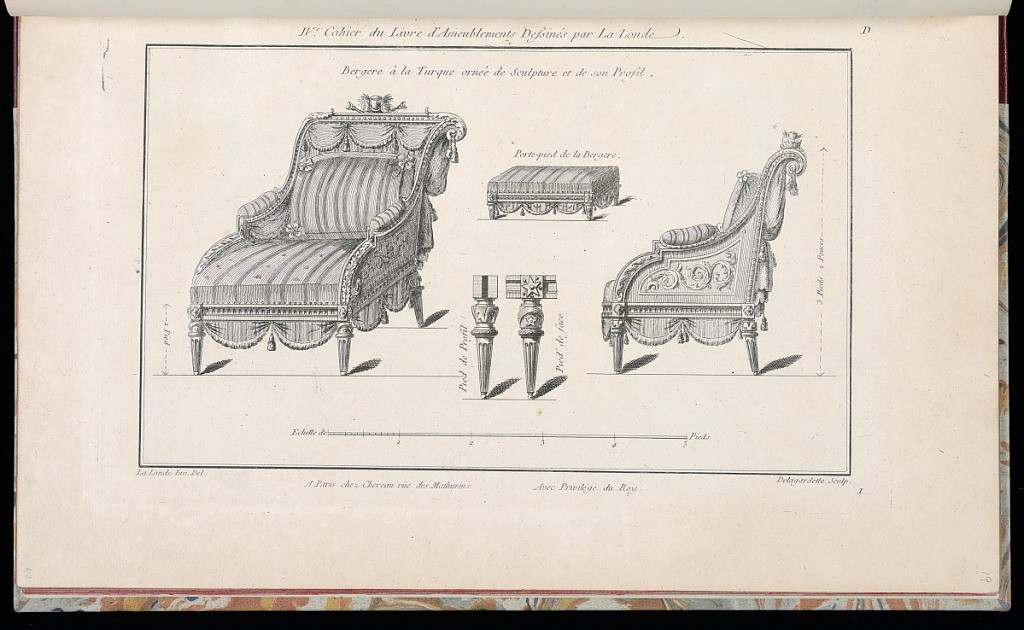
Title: Bergere à la Turque ornée de Sculpture et de son Profil
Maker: Richard de Lalonde, French, active 1780–96
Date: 1775-1788
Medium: Etching on off-white laid paper
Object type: Print
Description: Elevation and profile of a design for a lounge chair adorned with striped and tasseled textile. The chair is carved with ornament motifs including bead course, scrolling acanthus leaves, and fluting. Between the elevation and the profile of the chair are designs for chair legs and for a foot rest. The textile of the foot rest includes crescent moons, a motif associated with the chair as being "in the Turkish style." The plate is signed and numbered.